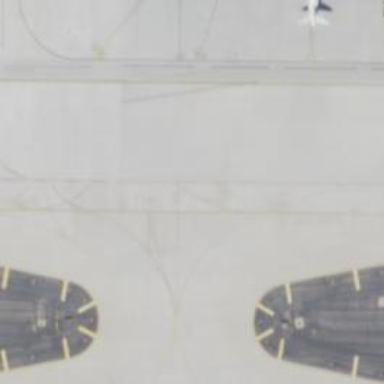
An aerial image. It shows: View of taxiway at the airport.